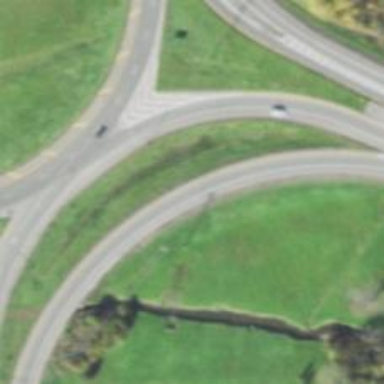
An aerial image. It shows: Primary link highway.